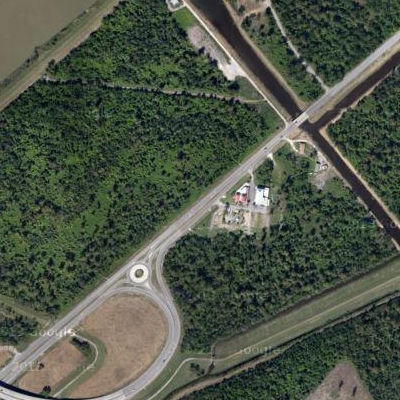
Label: eForest